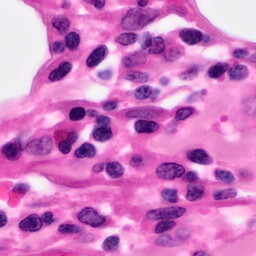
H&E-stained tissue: Pancreatic